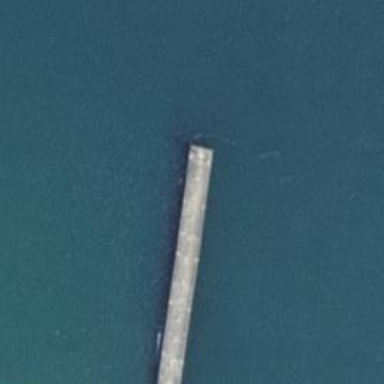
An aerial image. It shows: Breakwater structure.